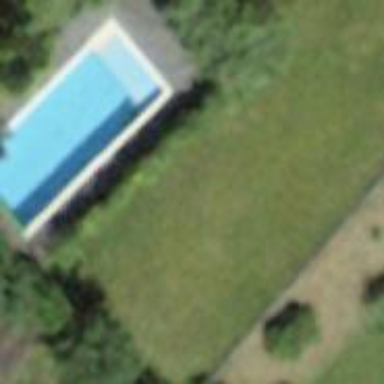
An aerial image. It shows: Swimming pool located in leisure land.